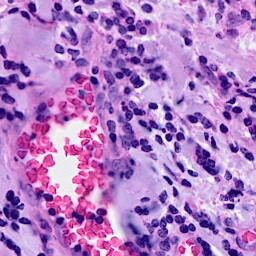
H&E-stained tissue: Breast